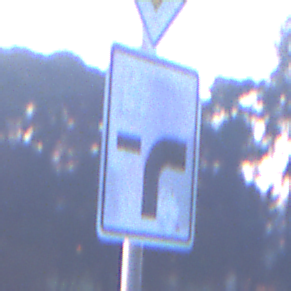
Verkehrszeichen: VerlaufVorfahrtsstrasse9
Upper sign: Vorfahrtsstrasse
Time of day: SunriseSunset
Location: Outdoor (Nature)
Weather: Clear
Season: NotSpecified
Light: Natural